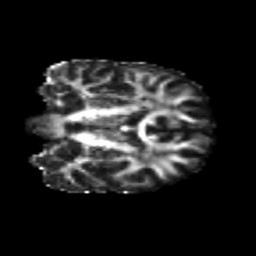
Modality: FA
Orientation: coronal
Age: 24
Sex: male
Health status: healthy
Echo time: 0.074 s